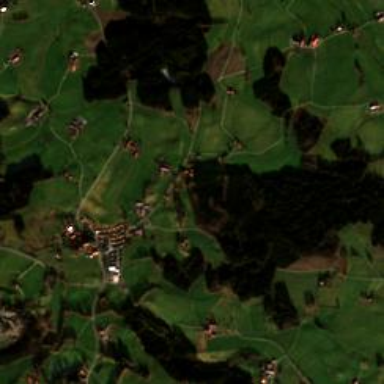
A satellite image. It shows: Small hamlet.